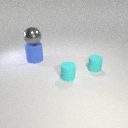
small cyan rubber cylinder to the right of large blue rubber cylinder